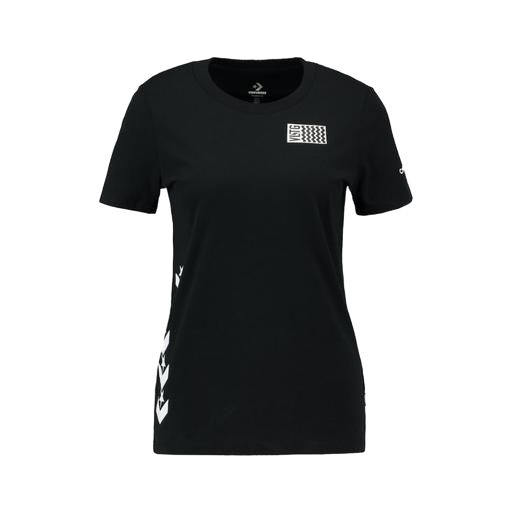
black women’s ua t-shirt, mid t-shirt, graphic tee, white background